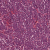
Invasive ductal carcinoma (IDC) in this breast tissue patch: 1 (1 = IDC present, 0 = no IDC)